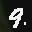
Label: 9